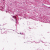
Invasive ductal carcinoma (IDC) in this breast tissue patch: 0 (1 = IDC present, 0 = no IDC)